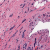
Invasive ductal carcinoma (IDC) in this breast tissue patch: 0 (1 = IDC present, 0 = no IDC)